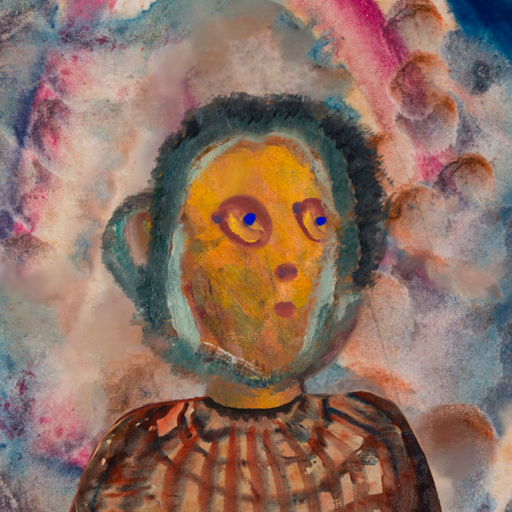
Background: Rupkatha, Head And Neck Side: Gypsy_Mother, Face Side: Mother_And_Son_Son, Bust: Orphan, Hair Side: Boggyland, Head Accessory: Blank, Second Necklace: Blank, Necklace: Blank, Baby: Blank